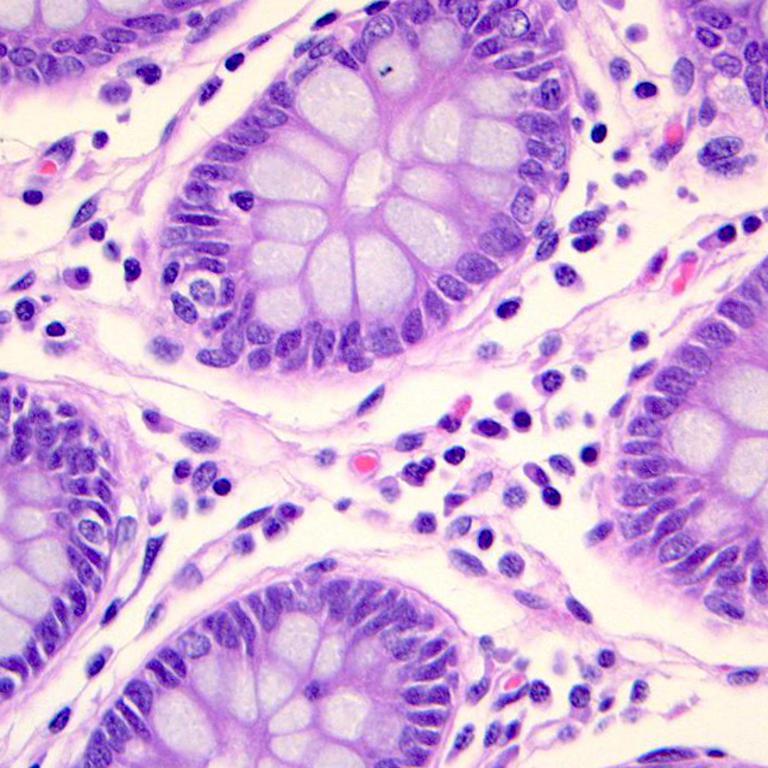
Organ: colon
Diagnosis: benign